Question: I'm creating a DialogFragment to show some help messages regarding my app. Everything works fine besides one thing: There is a black stripe at the top of the window that shows the DialogFragment, that I presume is reserved for the title, something I don't want to use.
This is specially painful since my custom DialogFragment uses a white background, so the change is way too notorious to be left aside.
Let me show you this in a more graphical manner:

Now the XML code for my DialogFragment is as follows:
'''
<ScrollView xmlns:android="http://schemas.android.com/apk/res/android"
android:layout_width="fill_parent"
android:layout_height="fill_parent">
<LinearLayout
android:id="@+id/holding"
android:orientation="vertical"
android:layout_width="fill_parent"
android:layout_height="fill_parent"
android:background="@drawable/dialog_fragment_bg"
>
<!-- Usamos un LinearLayout para que la imagen y el texto esten bien alineados -->
<LinearLayout
android:id="@+id/confirmationToast"
android:orientation="horizontal"
android:layout_width="wrap_content"
android:layout_height="wrap_content"
>
<TextView android:id="@+id/confirmationToastText"
android:layout_width="wrap_content"
android:layout_height="fill_parent"
android:text="@string/help_dialog_fragment"
android:textColor="#AE0000"
android:gravity="center_vertical"
/>
</LinearLayout>
<LinearLayout
android:id="@+id/confirmationButtonLL"
android:orientation="horizontal"
android:layout_width="fill_parent"
android:layout_height="fill_parent"
android:gravity="center_horizontal"
>
<Button android:id="@+id/confirmationDialogButton"
android:layout_width="wrap_content"
android:layout_height="wrap_content"
android:gravity="center"
android:layout_marginBottom="60dp"
android:background="@drawable/ok_button">
</Button>
</LinearLayout>
</LinearLayout>
</ScrollView>
'''
And the code of the class that implements the DialogFragment:
'''
public class HelpDialog extends DialogFragment {
public HelpDialog() {
// Empty constructor required for DialogFragment
}
@Override
public View onCreateView(LayoutInflater inflater, ViewGroup container, Bundle savedInstanceState) {
//Inflate the XML view for the help dialog fragment
View view = inflater.inflate(R.layout.help_dialog_fragment, container);
TextView text = (TextView)view.findViewById(R.id.confirmationToastText);
text.setText(Html.fromHtml(getString(R.string.help_dialog_fragment)));
//get the OK button and add a Listener
((Button) view.findViewById(R.id.confirmationDialogButton)).setOnClickListener(new OnClickListener() {
public void onClick(View v) {
// When button is clicked, call up to owning activity.
HelpDialog.this.dismiss();
}
});
return view;
}
}
'''
And the creation process in the main Activity:
'''
/**
* Shows the HelpDialog Fragment
*/
private void showHelpDialog() {
android.support.v4.app.FragmentManager fm = getSupportFragmentManager();
HelpDialog helpDialog = new HelpDialog();
helpDialog.show(fm, "fragment_help");
}
'''
I really don't know if this answer, related with a Dialog, fits here also <URL>
How can I get rid of this title area?
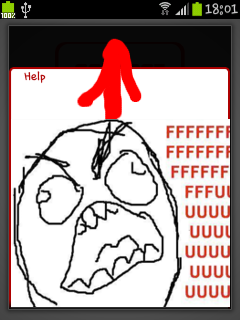
Answer: Just add this line of code in your 'HelpDialog.onCreateView(...)'
'''
getDialog().getWindow().requestFeature(Window.FEATURE_NO_TITLE);
'''
This way you're explicitly asking to get a window without title :)
As '@DataGraham' and '@Blundell' pointed out on the comments below, it's safer to add the request for a title-less window in the 'onCreateDialog()' method instead of 'onCreateView()'. This way you can prevent ennoying NPE when you're not using your fragment as a 'Dialog':
'''
@Override
public Dialog onCreateDialog(Bundle savedInstanceState) {
Dialog dialog = super.onCreateDialog(savedInstanceState);
// request a window without the title
dialog.getWindow().requestFeature(Window.FEATURE_NO_TITLE);
return dialog;
}
'''